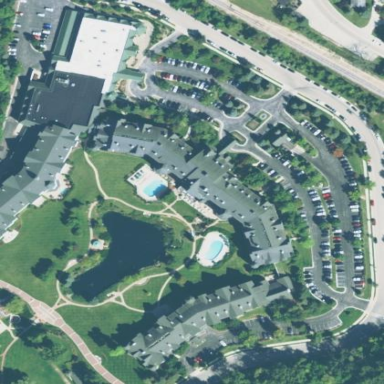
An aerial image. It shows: Resort located on leisure land.